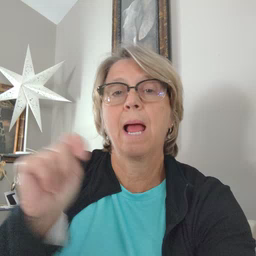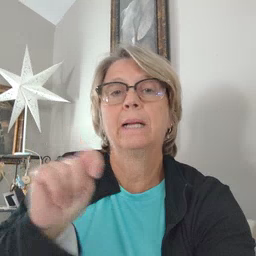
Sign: potty